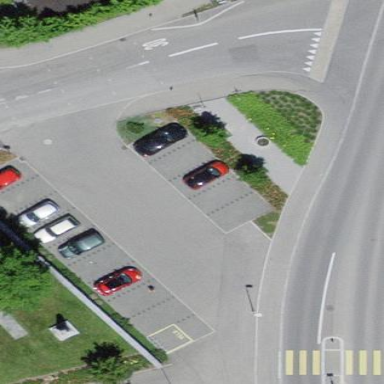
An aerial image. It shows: Parking area with surface.